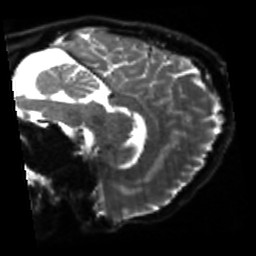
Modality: sbref
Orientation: sagittal
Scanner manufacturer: siemens
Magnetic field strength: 3 T
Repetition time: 4 s
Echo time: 0.0594 s